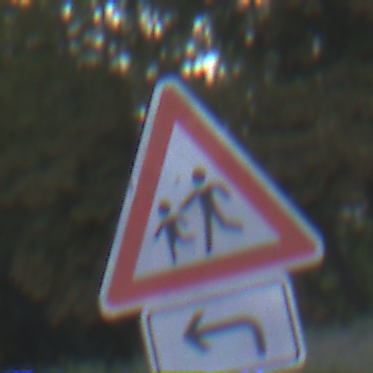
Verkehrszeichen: KinderRechts
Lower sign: RichtungsangabeDurchPfeile2
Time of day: SunriseSunset
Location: Outdoor (Urban)
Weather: Clear
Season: NotSpecified
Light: Natural